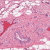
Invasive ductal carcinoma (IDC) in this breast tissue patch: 0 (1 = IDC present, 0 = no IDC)